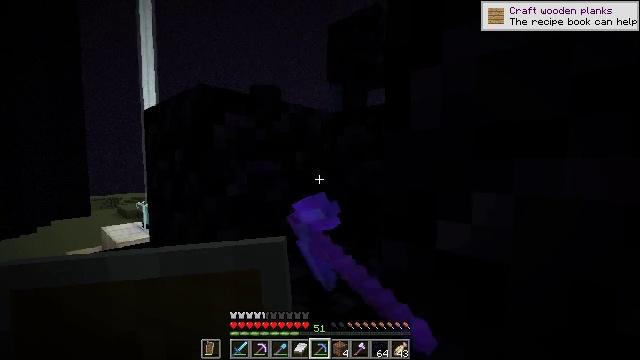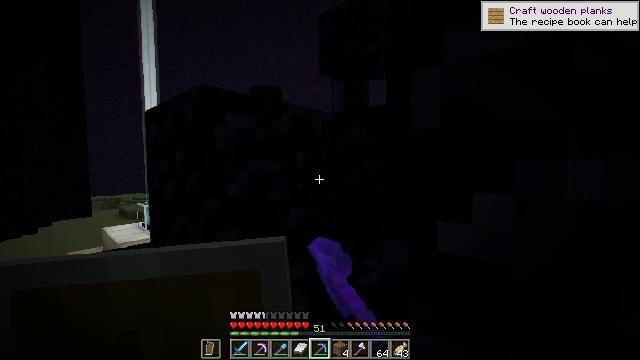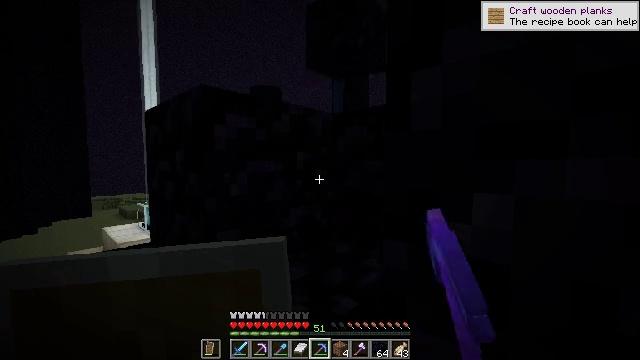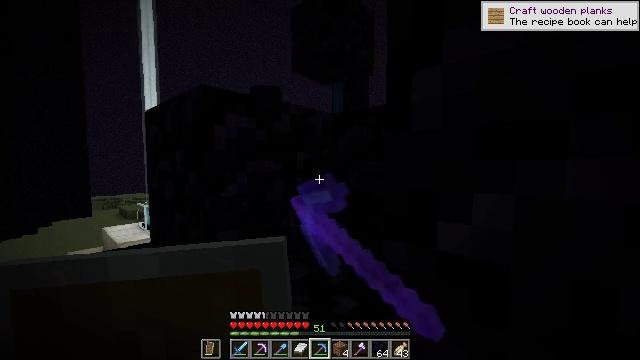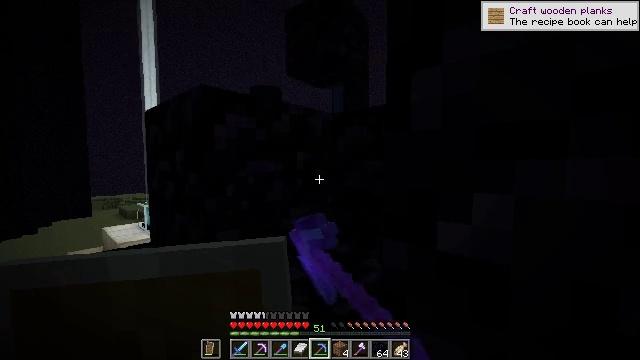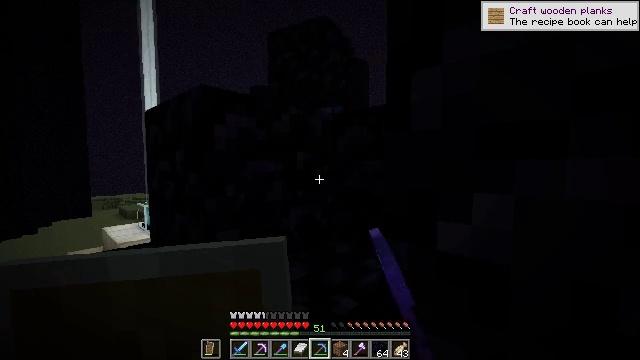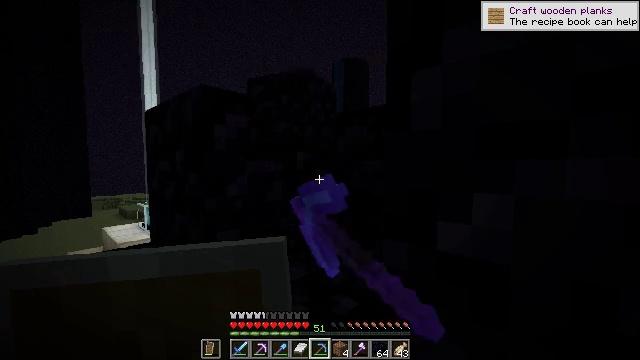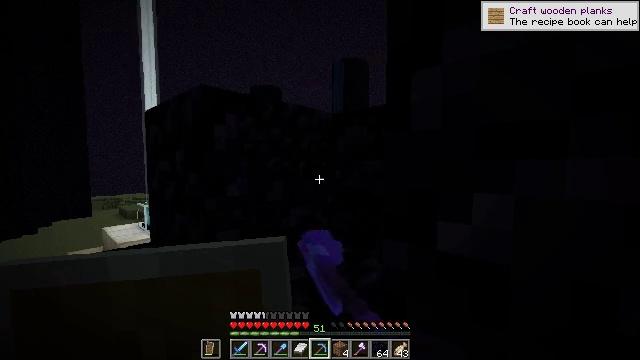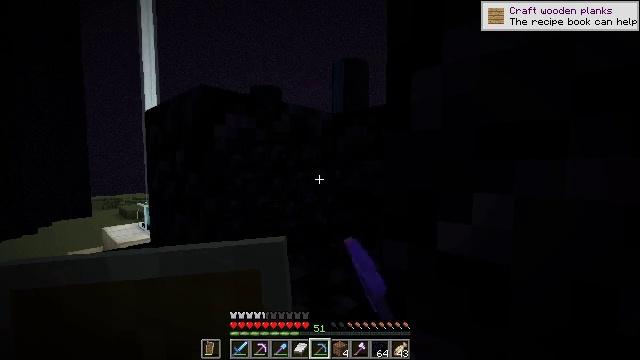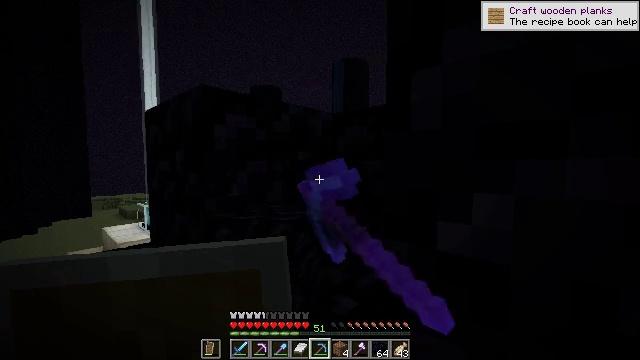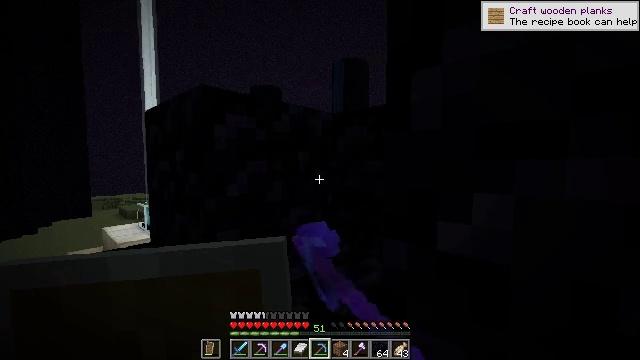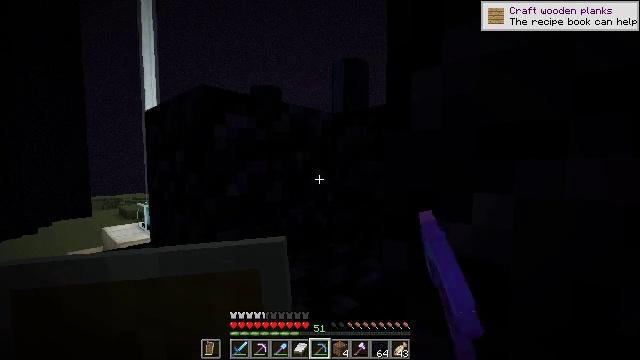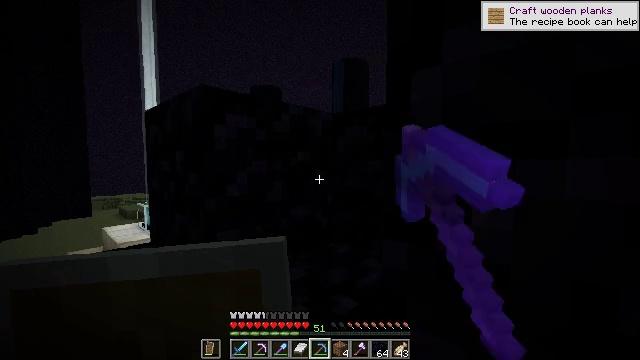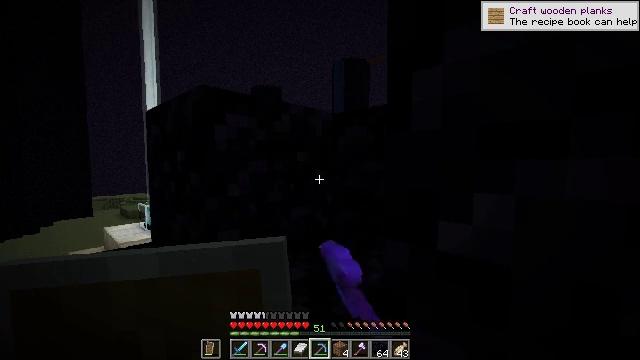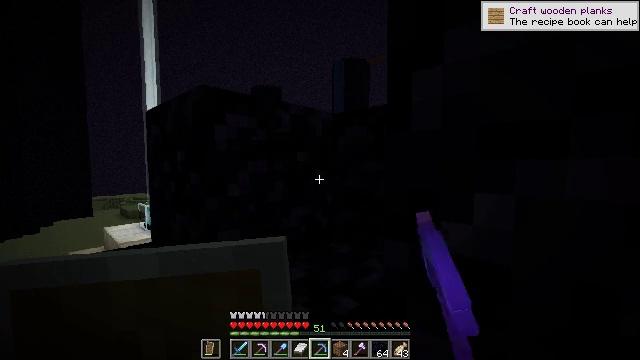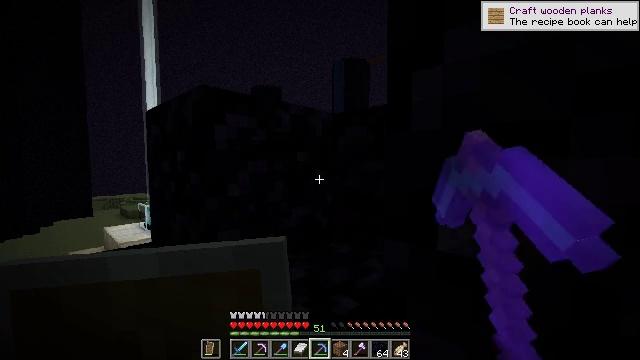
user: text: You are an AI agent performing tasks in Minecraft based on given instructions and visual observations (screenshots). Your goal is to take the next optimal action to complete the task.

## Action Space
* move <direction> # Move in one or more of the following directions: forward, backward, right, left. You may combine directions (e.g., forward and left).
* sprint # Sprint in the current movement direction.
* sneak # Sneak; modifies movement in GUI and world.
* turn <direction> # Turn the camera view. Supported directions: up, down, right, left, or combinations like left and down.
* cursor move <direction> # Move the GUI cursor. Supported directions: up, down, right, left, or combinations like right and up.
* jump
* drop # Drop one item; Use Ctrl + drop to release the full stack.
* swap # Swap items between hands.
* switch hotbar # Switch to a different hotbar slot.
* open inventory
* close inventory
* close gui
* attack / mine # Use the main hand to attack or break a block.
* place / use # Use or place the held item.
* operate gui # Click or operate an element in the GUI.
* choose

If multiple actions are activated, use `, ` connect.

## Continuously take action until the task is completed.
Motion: motion action
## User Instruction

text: Mine the obsidian block.
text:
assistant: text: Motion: attack / mine
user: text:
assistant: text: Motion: attack / mine
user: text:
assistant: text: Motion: attack / mine
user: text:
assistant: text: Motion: attack / mine
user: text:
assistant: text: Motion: attack / mine
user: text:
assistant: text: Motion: attack / mine
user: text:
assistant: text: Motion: attack / mine
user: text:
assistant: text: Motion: attack / mine
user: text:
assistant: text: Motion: attack / mine
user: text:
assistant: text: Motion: attack / mine
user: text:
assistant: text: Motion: attack / mine
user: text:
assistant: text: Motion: attack / mine
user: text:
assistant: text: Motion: attack / mine
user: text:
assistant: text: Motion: attack / mine
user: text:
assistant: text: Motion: attack / mine
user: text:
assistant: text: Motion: attack / mine
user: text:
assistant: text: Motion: attack / mine
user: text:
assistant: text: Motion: attack / mine
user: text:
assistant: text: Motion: attack / mine
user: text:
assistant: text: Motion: attack / mine
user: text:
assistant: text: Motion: attack / mine
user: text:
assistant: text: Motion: attack / mine
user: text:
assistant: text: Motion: attack / mine
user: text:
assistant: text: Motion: attack / mine
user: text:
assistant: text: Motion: attack / mine
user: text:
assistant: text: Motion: attack / mine
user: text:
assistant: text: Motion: attack / mine
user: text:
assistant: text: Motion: attack / mine
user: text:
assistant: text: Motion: attack / mine
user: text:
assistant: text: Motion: attack / mine